Interaction volume radius: 10 \u00c5
Interaction volume height: 10 \u00c5
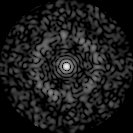
Disorder parameter: 0.8096